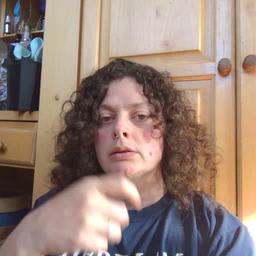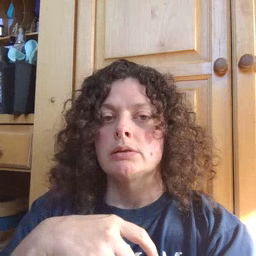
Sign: dryer